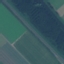
Land use / land cover: Highway